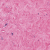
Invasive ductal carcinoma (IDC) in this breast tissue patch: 0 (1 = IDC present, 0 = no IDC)